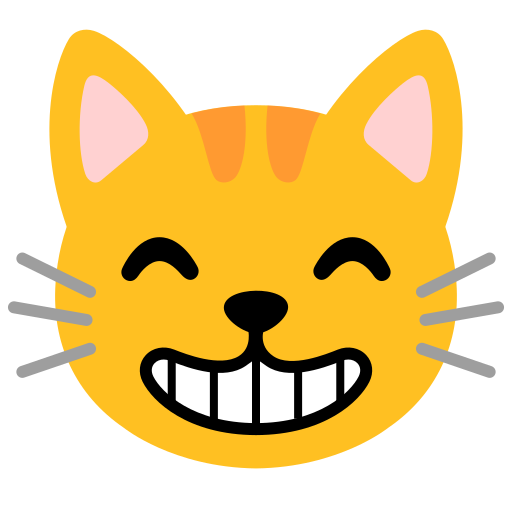
Emoji: 😸